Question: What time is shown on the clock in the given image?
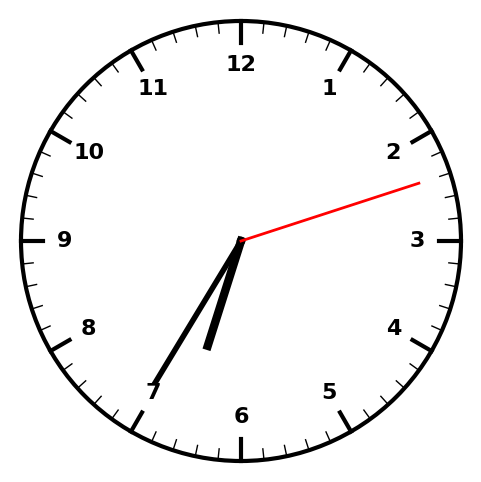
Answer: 06:35:12